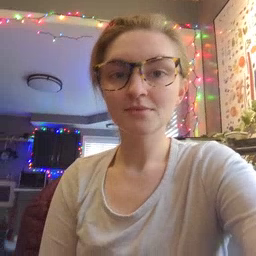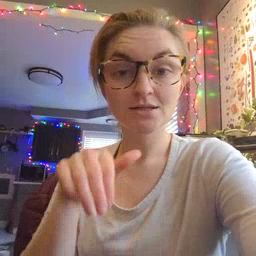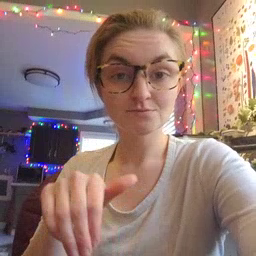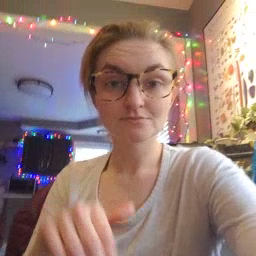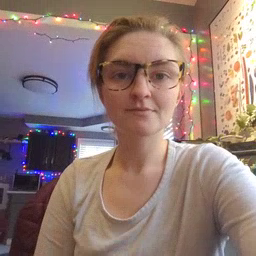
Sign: night